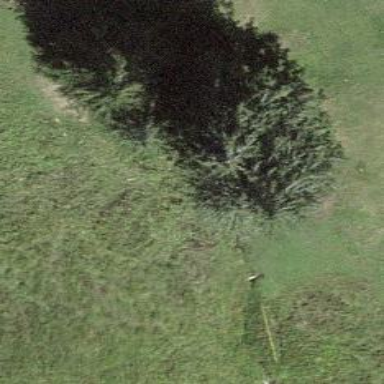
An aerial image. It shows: Beautiful tree in nature.